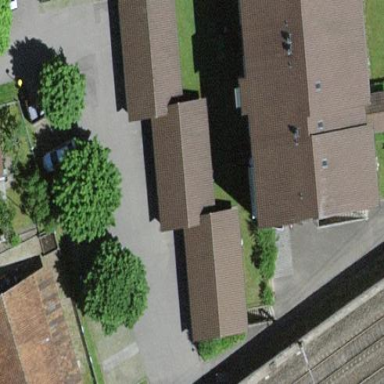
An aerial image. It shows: View of roof of building.